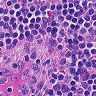
Metastatic tissue present: no